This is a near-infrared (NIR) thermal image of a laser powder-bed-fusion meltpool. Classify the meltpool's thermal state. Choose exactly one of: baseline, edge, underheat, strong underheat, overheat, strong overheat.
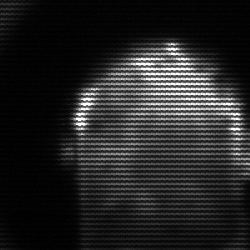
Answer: baseline